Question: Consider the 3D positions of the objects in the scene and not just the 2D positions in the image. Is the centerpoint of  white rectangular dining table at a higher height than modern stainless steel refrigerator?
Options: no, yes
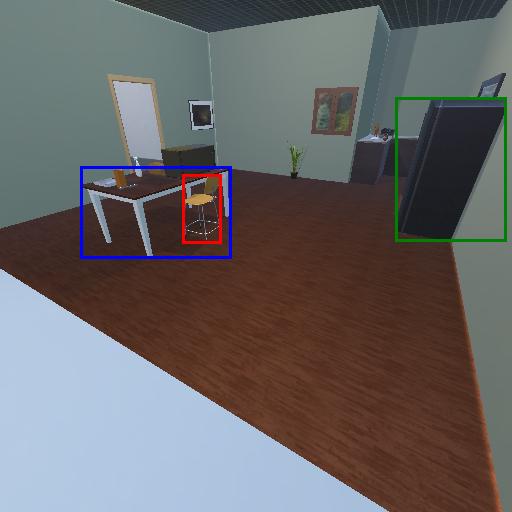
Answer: no